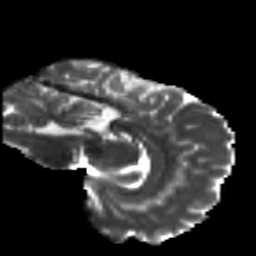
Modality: T2w
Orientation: sagittal
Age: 24
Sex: male
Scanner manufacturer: siemens
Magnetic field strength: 3 T
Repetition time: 8.8 s
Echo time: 0.085 s